Question: I have customize the telerik editor which is build on asp.net ajax shown in image.
currently the document upload size in 10.00 MB so how can i increase upload document size to 50.00 MB.
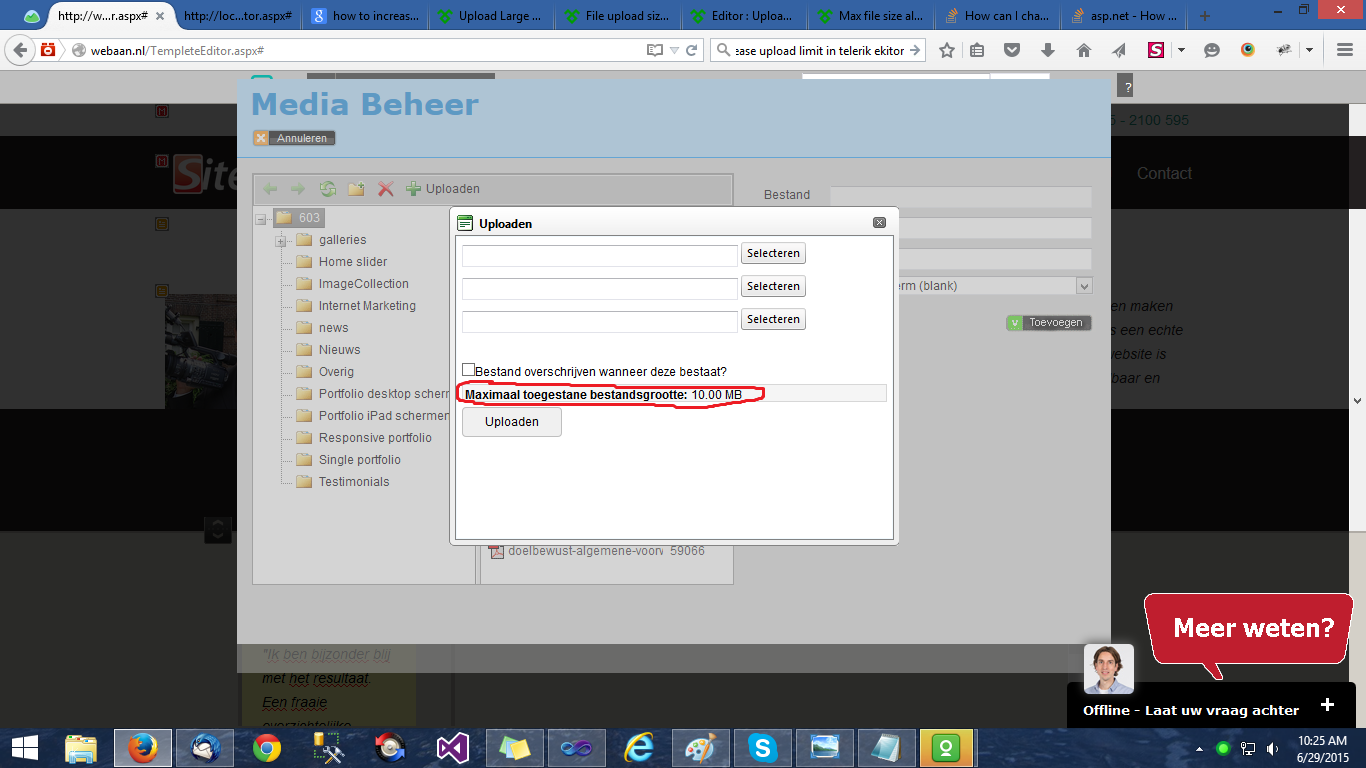
Answer: You can set the property of the document manager. Check out the documentation here...
<URL>
e.g. for 50MB, set it to 52428800 (bytes)
'''
<telerik:RadEditor runat="server" ID="RadEditor1">
<DocumentManager MaxUploadFileSize="52428800" ViewPaths="~/Documents" UploadPaths="~/Documents/New" DeletePaths="~/Documents/New/Articles,~/Documents/New/News" />
</telerik:RadEditor>
'''